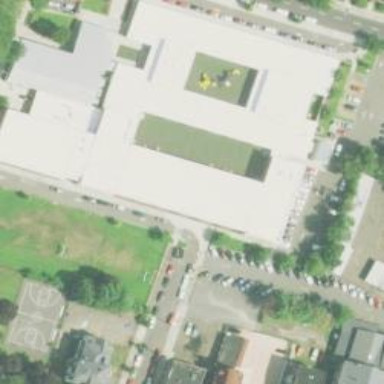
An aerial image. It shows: School.